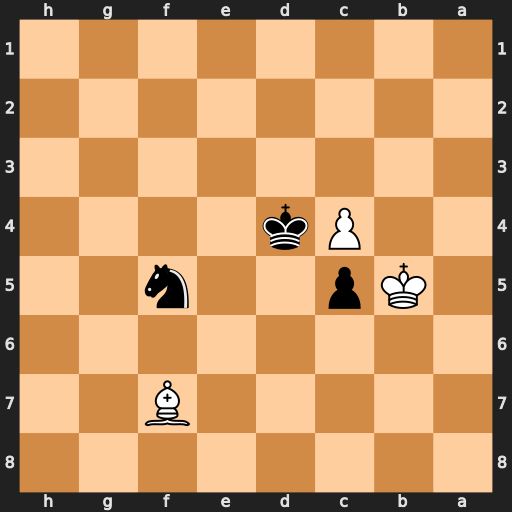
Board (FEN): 8/5B2/8/1Kp2n2/2Pk4/8/8/8
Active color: b
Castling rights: -
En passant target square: -
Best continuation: Nd6+ Kc6 Nxf7